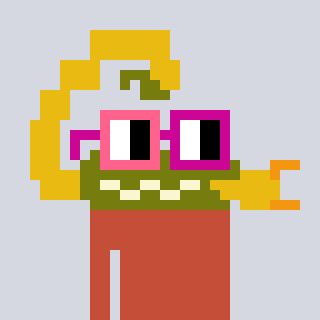
a pixel art character with square pink and red glasses, a scorpion-shaped head and a rust-colored body on a cool background